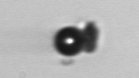
Label: bead